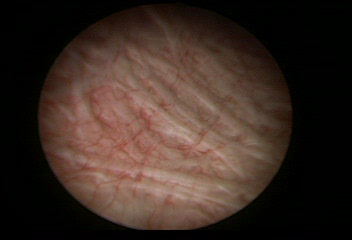
Modality: WLC
Class: Normal mucosa
Bladder cancer association: No